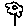
Label: flower